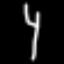
Label: fork